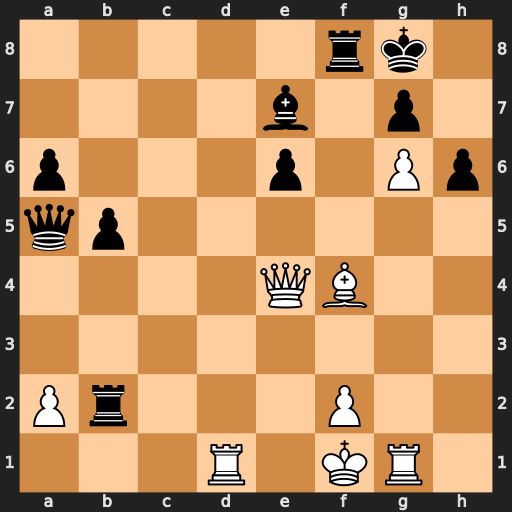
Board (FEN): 5rk1/4b1p1/p3p1Pp/qp6/4QB2/8/Pr3P2/3R1KR1
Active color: w
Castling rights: -
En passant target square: -
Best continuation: Qxe6+ Kh8 Qxe7